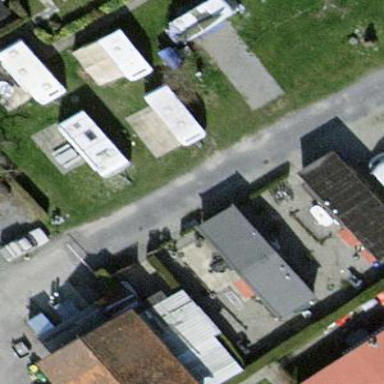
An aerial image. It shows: Static caravan.